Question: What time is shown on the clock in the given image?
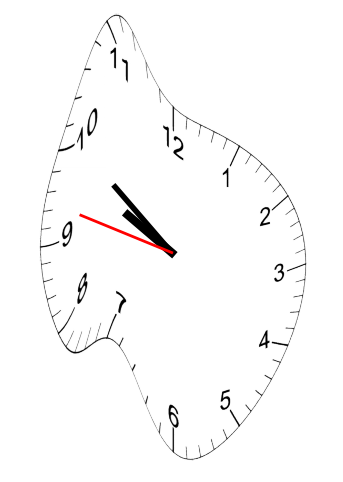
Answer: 09:50:47